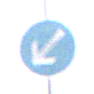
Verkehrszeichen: VorgeschriebeneVorbeifahrtLinks
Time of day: Midday
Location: Outdoor (Nature)
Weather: PartlyCloudy
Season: NotSpecified
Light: Natural